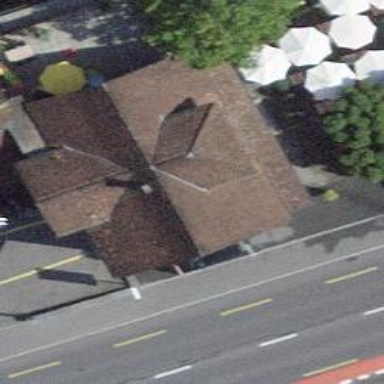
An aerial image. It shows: Restaurant.